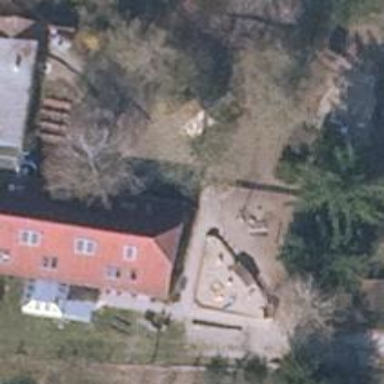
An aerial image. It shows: Kindergarten building.